Field crop: tomato
Growth stage: 1
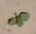
Species: solanum